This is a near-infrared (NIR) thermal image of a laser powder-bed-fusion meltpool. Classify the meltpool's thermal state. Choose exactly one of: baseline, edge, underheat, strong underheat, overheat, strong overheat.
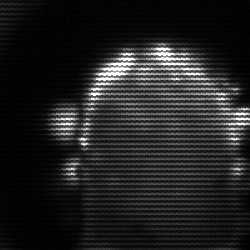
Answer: baseline